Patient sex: M
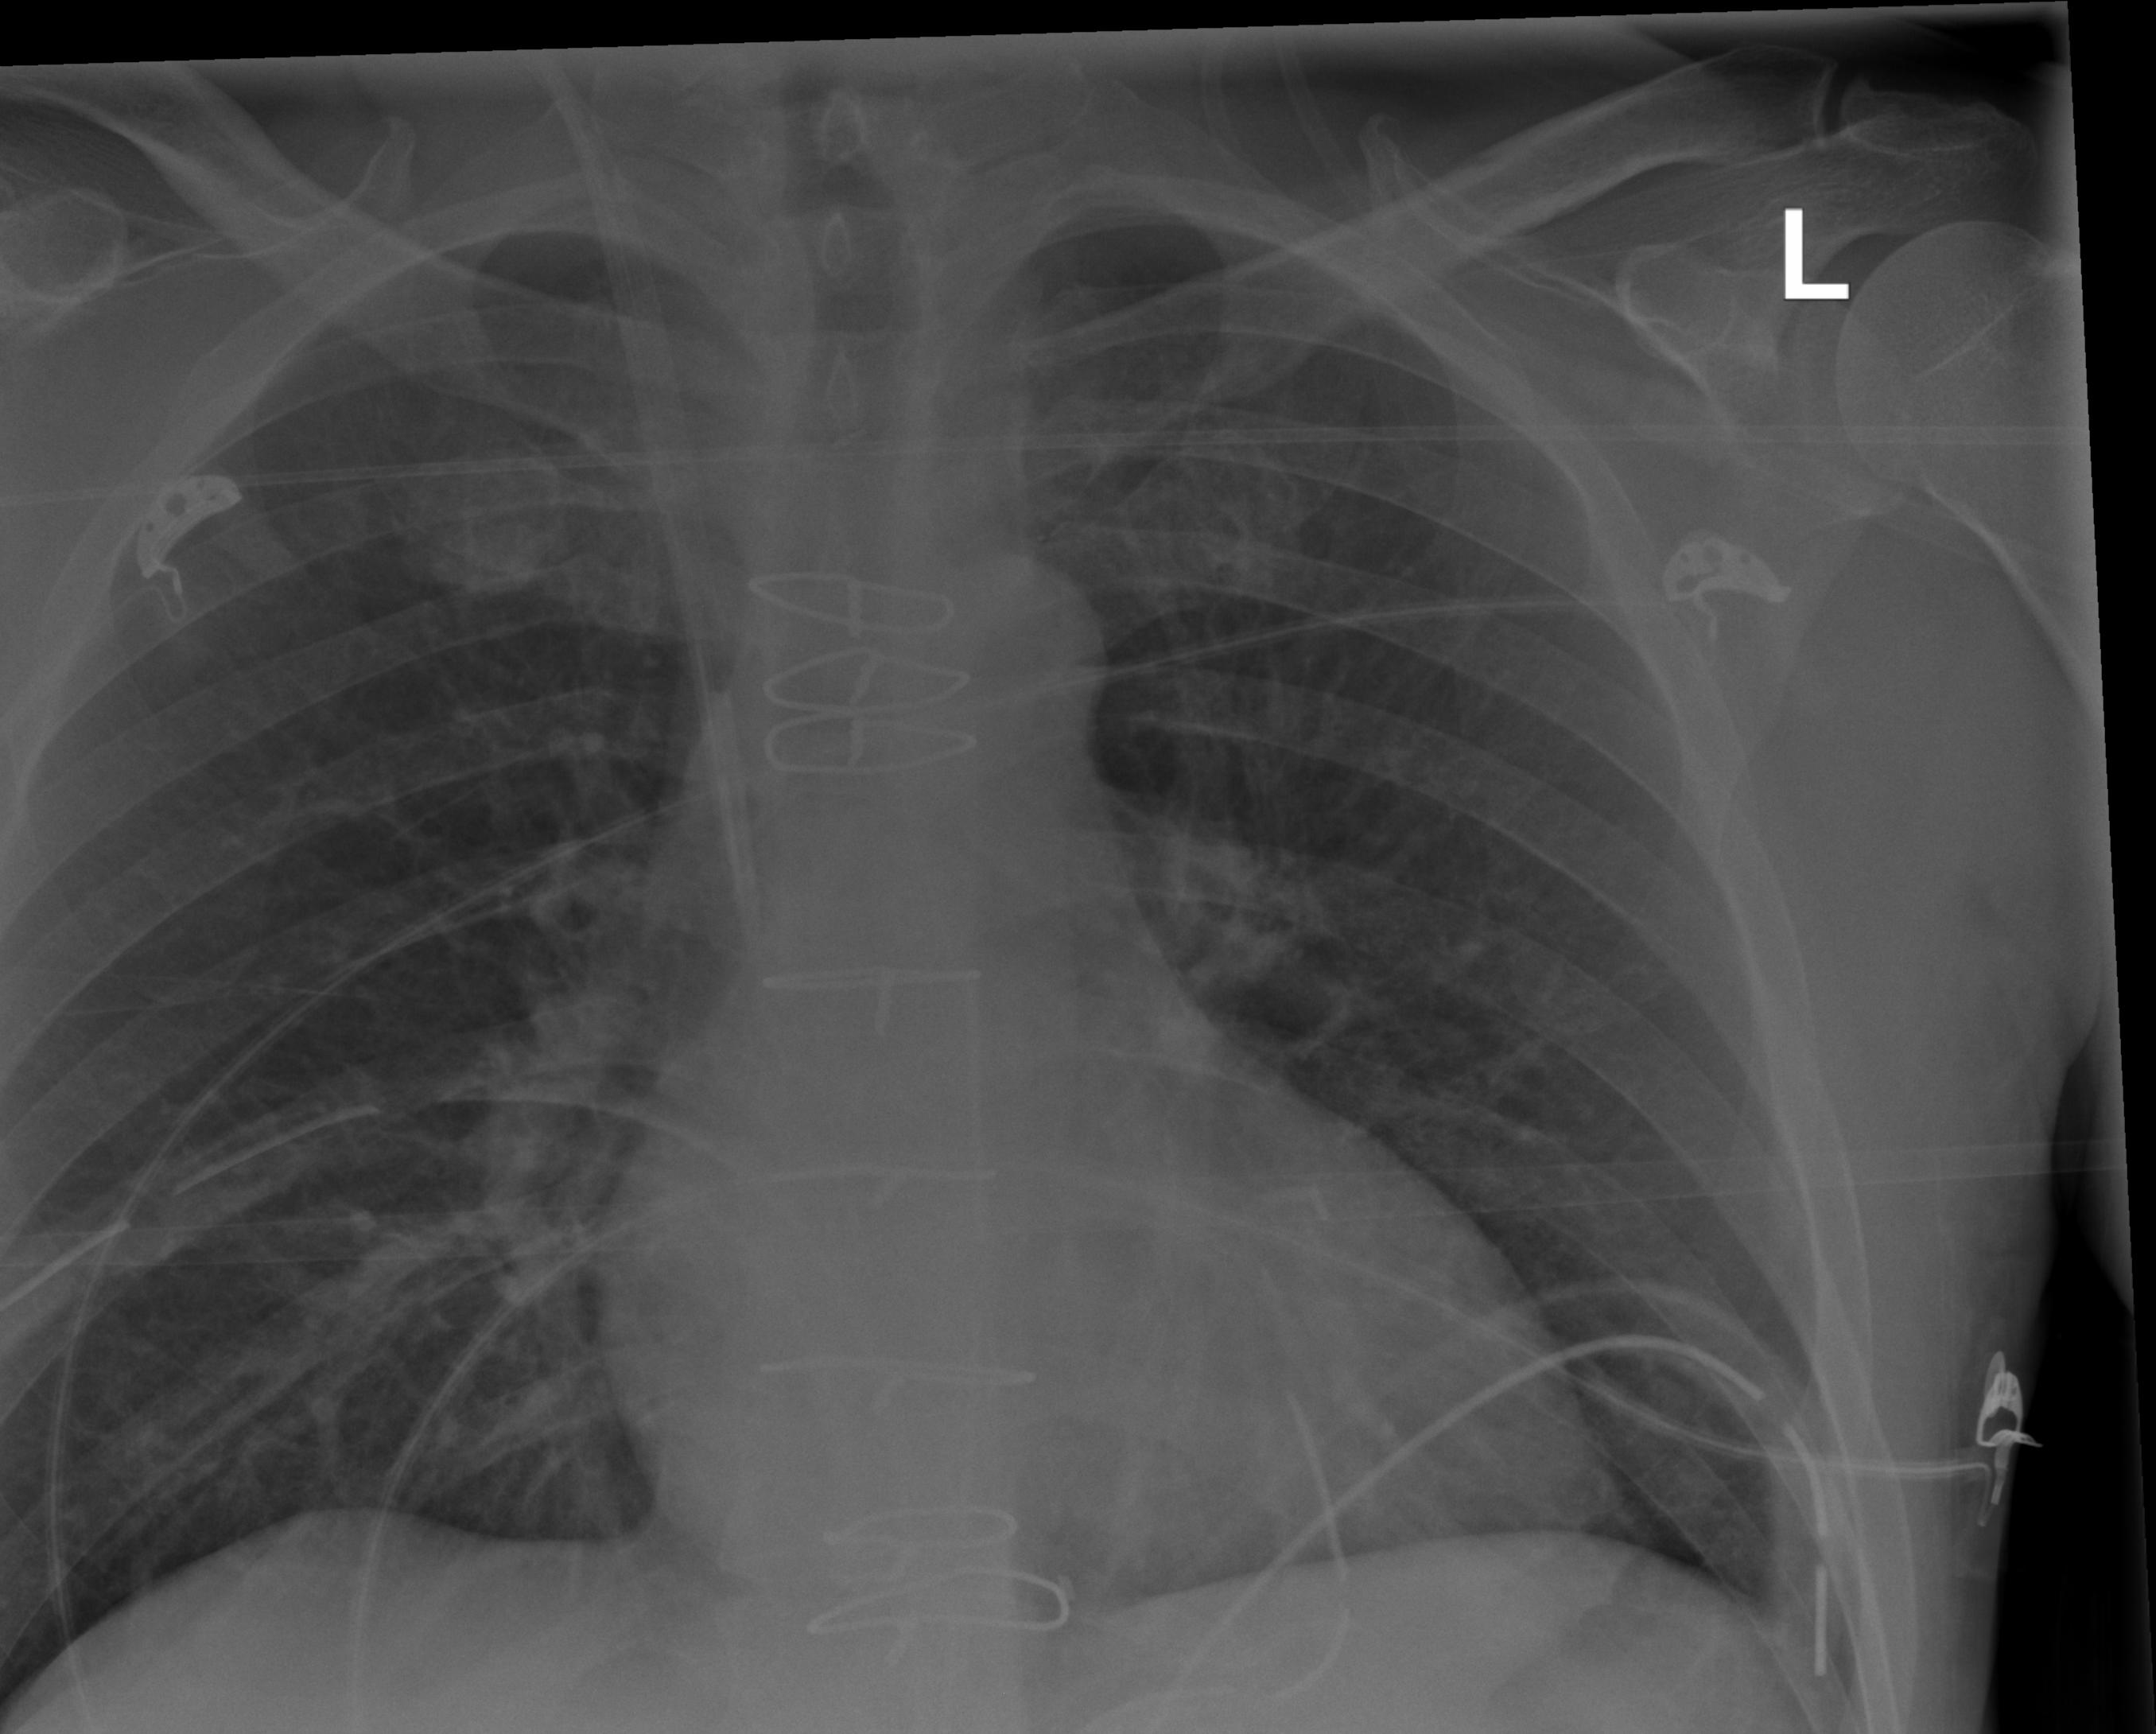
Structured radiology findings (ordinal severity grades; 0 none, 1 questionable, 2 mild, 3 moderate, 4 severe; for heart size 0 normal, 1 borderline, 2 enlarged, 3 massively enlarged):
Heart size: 1
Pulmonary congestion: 1
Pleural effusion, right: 0
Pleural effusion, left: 0
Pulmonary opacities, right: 0
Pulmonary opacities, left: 0
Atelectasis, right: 0
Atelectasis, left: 1